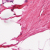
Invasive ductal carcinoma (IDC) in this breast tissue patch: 0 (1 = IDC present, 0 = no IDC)